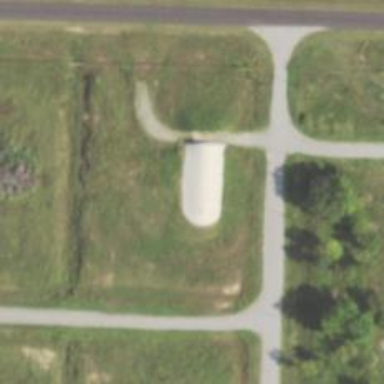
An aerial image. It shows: Military bunker.